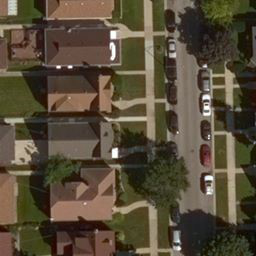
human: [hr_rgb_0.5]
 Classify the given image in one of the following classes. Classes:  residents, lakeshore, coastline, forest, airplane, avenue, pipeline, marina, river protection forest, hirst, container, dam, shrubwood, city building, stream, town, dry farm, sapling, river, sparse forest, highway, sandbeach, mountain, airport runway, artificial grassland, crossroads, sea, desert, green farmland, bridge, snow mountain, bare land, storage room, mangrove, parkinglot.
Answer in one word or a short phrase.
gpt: residents